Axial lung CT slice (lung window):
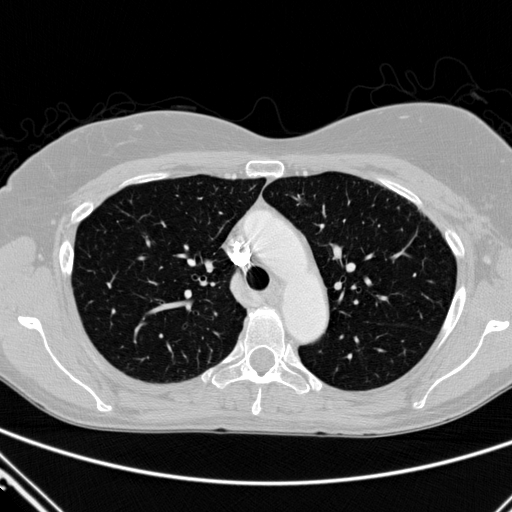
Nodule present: no